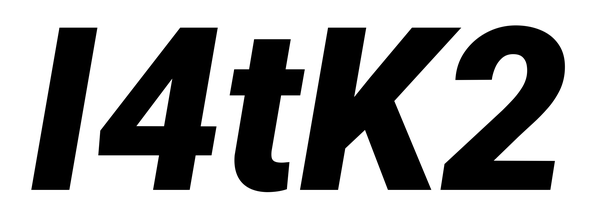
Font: Roboto-Italic_Black_Italic